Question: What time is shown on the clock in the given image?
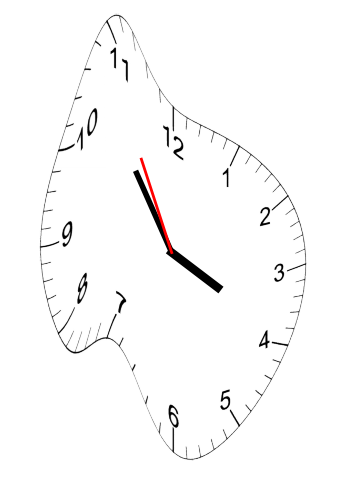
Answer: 03:53:55